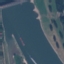
Land use / land cover class: River